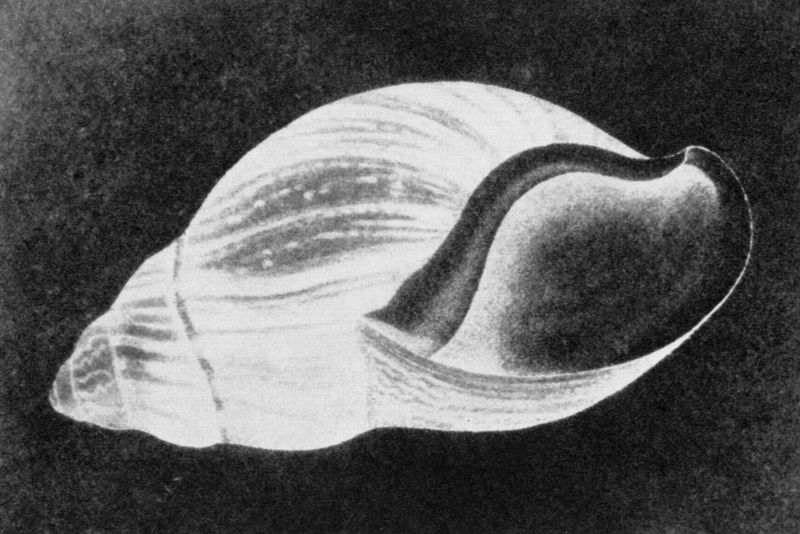
Titel: »Muschel«
Künstler: William Henry Fox Talbot
Schlagwörter: dunkel, meer, schatten, weiß, frau, geschwungen, grau, hell, hintergrund, licht, mund, ohr, schwarz, zeichnung, haus, muster, spitze, natur, höhle, oval, wellen, studie, furchen, linien, rand, nah, streifen, liegend, umriss, unscharf, foto, fotografie, photographie, ringe, perlmutt, oberfläche, form, schwarzweiss, darstellung, kopie, photo, organisch, negativ, öffnung, maserung, struktur, muschel, schnecke, fotographie, hörnchen, schneckenhaus, gehäuse, spirale, entwicklung, wulst, rillen, körnung, photografie, goldener schnitt, geschneckt, röntgen, spitz zulaufend, überbelichtet, perlmutter, meeresschnecke, umgekehrt, man ray, pixelig, unschärfen, wasserschnecke, negatiy, turmschnecke, linien rillen, fibonacci